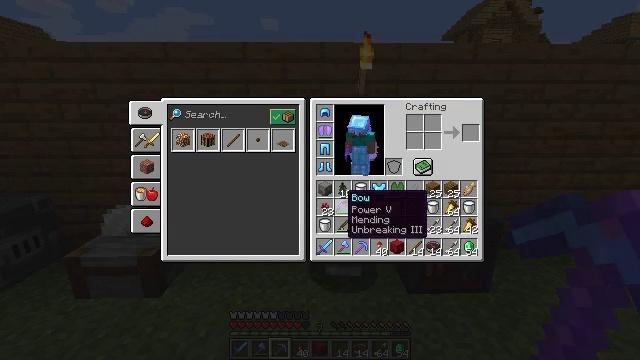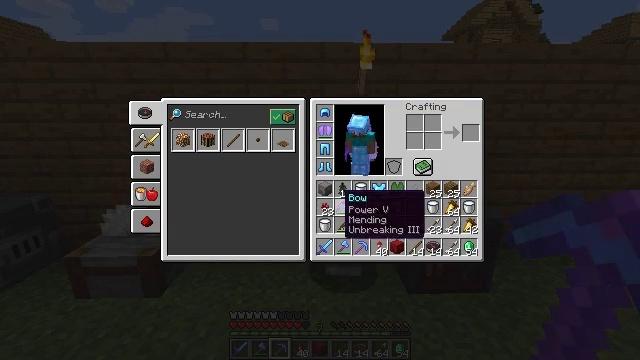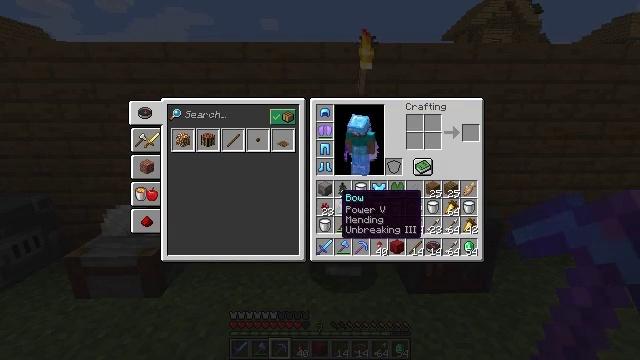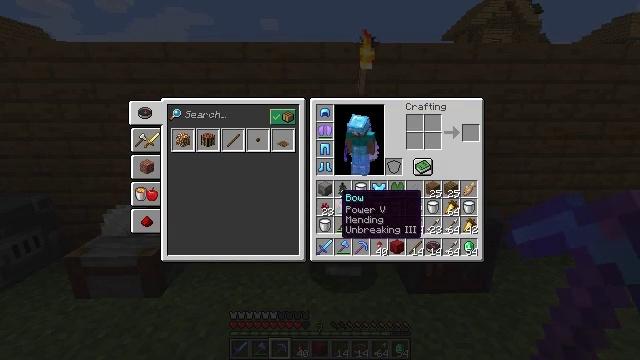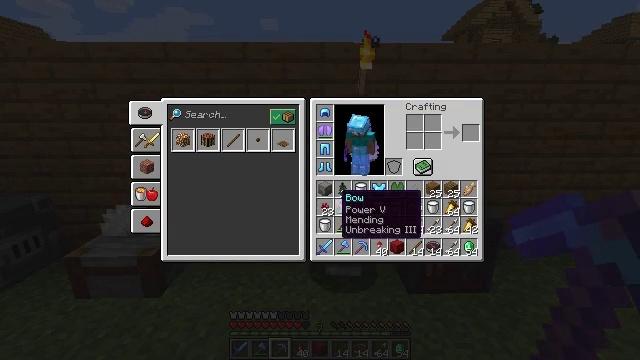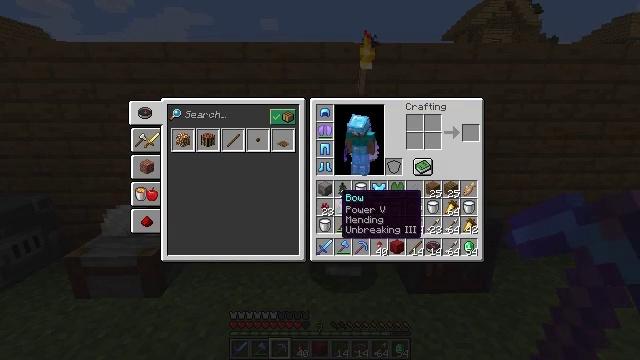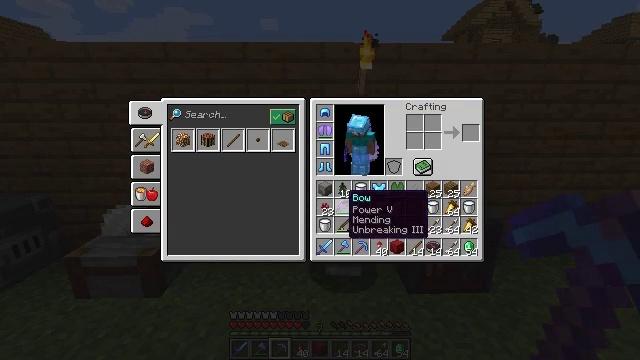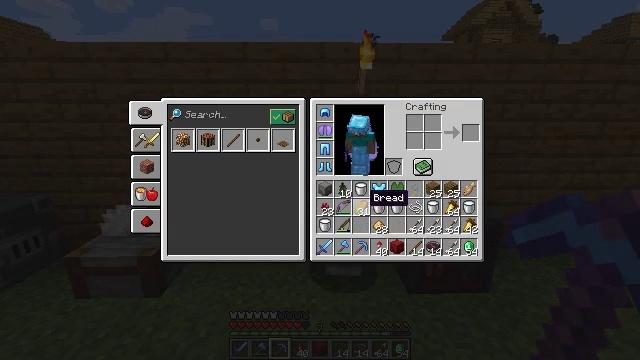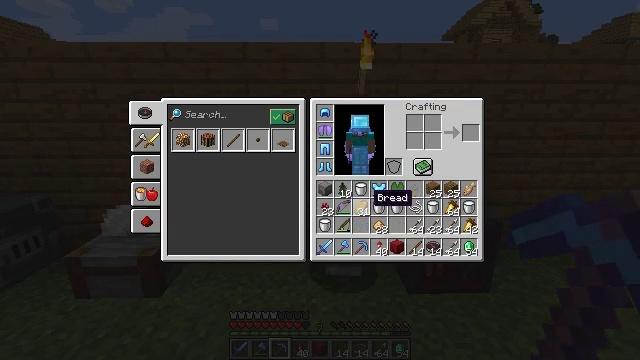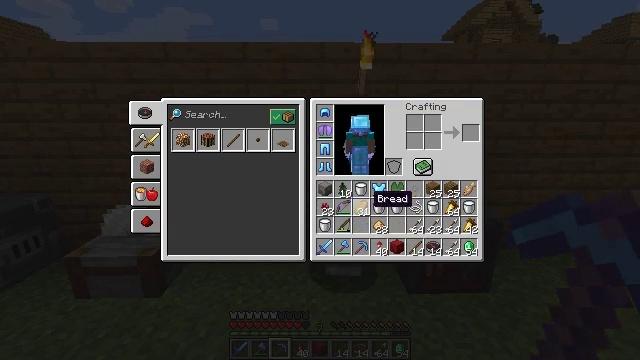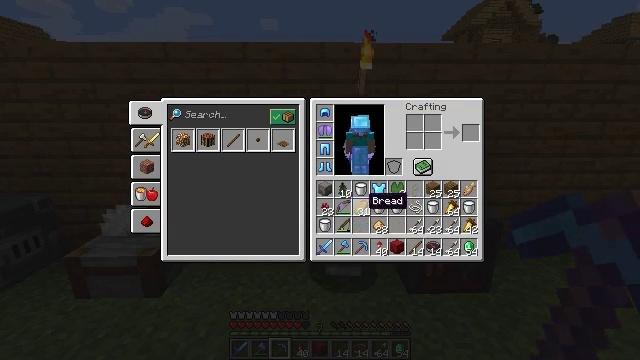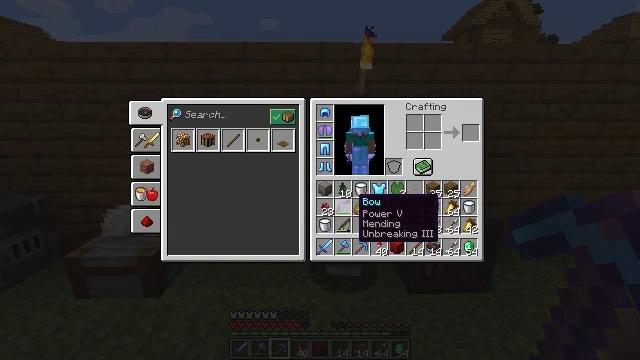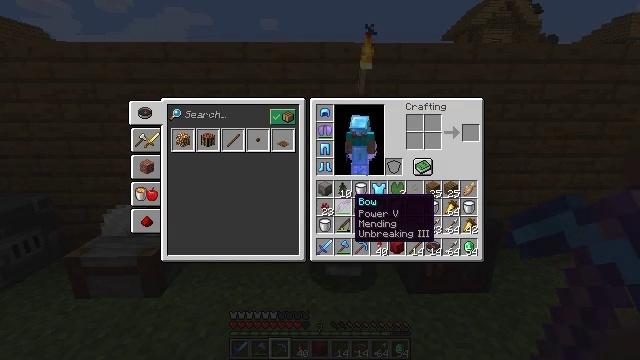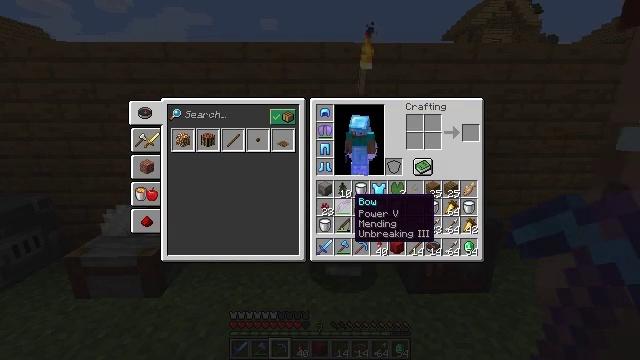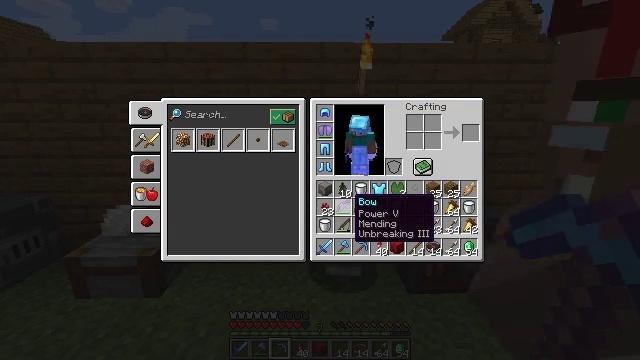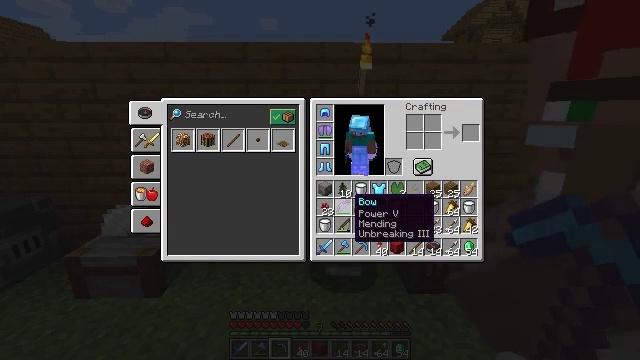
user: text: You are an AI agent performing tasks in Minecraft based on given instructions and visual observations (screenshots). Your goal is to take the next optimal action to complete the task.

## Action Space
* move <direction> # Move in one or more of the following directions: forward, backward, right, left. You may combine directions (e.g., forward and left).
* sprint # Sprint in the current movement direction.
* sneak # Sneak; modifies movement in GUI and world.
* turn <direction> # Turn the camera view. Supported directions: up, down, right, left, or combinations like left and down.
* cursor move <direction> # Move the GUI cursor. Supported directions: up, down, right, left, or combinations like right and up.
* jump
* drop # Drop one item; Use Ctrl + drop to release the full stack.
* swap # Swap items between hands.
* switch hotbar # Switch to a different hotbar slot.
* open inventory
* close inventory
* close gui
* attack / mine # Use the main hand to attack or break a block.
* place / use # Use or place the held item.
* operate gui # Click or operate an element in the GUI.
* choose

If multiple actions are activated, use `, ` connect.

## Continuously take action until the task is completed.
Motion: motion action
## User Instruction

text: Drop a fishing rod.
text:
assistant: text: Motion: no_op
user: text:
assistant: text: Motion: no_op
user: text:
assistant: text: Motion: no_op
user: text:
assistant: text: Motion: sneak
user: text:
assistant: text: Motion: sneak
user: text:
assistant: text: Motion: sneak, cursor move right
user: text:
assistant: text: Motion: sneak, cursor move right
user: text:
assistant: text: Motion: sneak
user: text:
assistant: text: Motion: sneak
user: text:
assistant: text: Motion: sneak
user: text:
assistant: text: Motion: sneak, cursor move left
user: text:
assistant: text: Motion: sneak
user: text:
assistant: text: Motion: sneak
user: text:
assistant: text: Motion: sneak
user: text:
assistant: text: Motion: sneak
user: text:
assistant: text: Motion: sneak
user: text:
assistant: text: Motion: sneak
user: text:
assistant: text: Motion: sneak
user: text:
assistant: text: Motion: sneak
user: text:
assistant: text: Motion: no_op
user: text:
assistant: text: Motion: no_op
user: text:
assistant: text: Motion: cursor move down
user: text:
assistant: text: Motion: cursor move right and down
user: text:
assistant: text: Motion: no_op
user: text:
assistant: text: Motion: sneak, cursor move left and up
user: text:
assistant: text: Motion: sneak, cursor move left and up
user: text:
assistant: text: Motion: sneak, cursor move left and up
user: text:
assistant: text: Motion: sneak
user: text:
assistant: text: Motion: sneak
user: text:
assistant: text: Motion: sneak, cursor move right